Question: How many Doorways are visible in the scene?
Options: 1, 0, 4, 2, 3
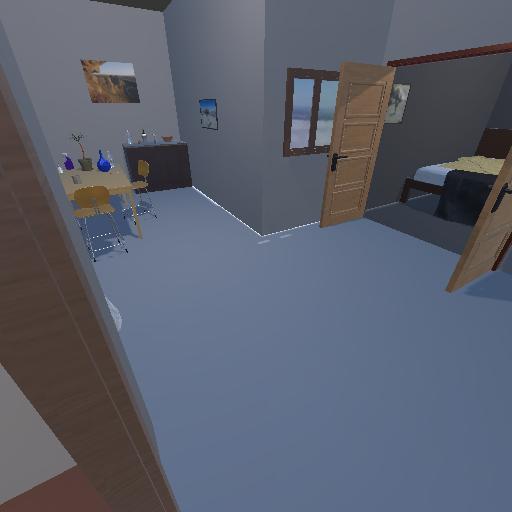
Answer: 1